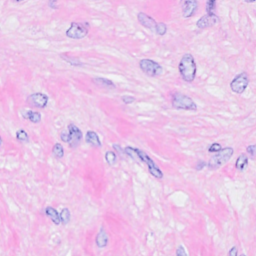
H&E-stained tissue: Breast